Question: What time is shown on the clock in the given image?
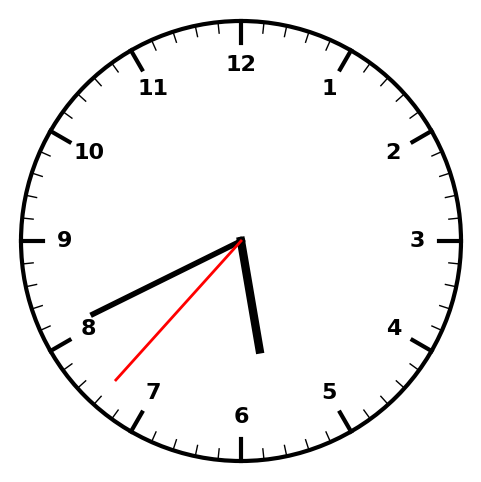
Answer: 05:40:37